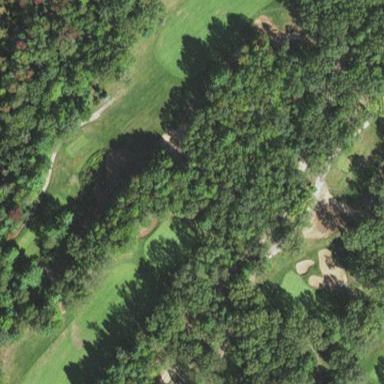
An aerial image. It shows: Sand bunker on golf course.